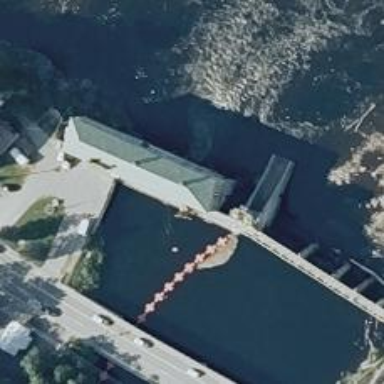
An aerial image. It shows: Dam along waterway.